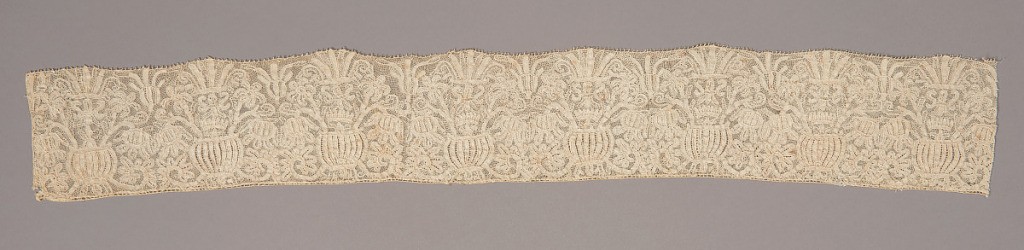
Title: Border
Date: late 19th–early 20th century
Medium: linen Technique: needle lace (punto in aria) Label: Linen needle lace (punto in aria)
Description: Dense pattern of stylized floral forms contained in vases in a repeating design. Pattern connected by bars, interspersed by decorative filling stitches.